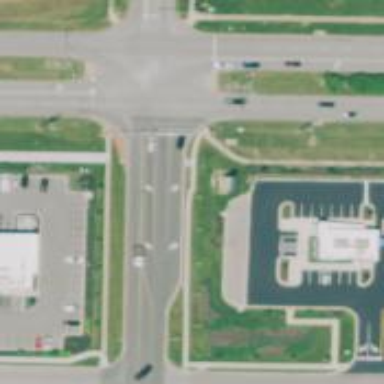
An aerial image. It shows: Solid stop line on the road.